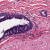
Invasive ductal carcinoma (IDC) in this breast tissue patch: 0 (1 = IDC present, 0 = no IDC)